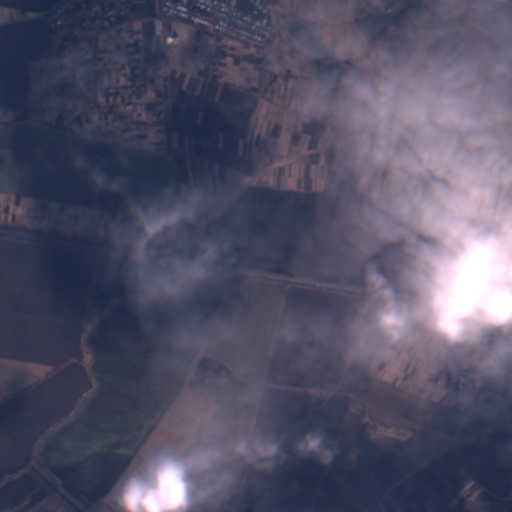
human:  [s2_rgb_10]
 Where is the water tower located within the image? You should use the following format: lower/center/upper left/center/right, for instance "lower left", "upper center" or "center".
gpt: The water tower is located in the center right of the image.
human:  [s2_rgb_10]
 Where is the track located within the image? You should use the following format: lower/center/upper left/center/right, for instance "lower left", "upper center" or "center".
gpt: There is no track in the image.